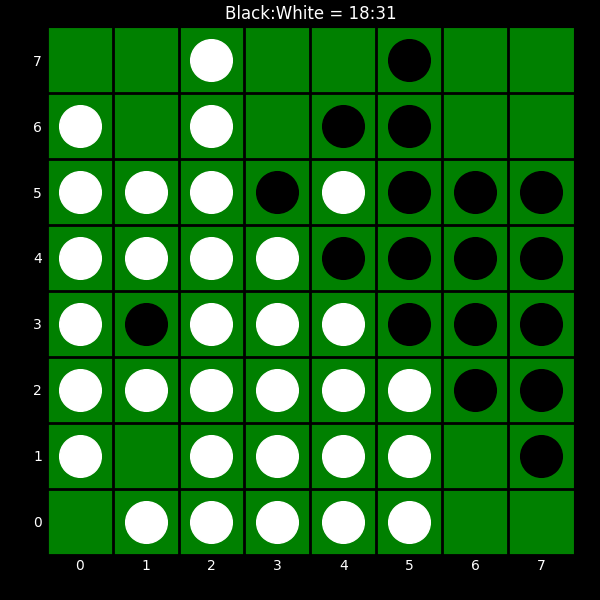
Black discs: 18
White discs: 31